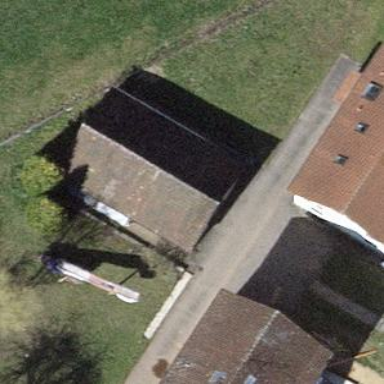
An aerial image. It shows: Simple and straightforward house.